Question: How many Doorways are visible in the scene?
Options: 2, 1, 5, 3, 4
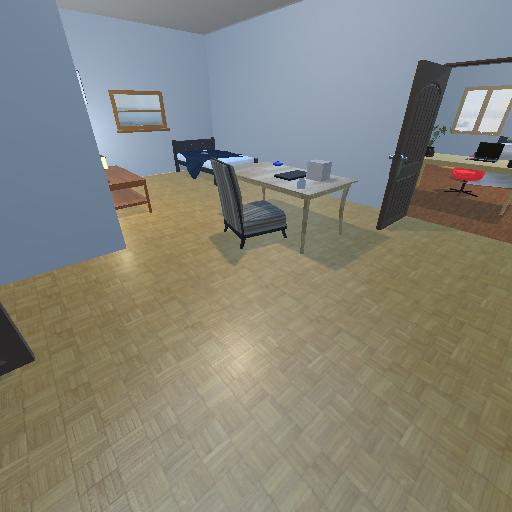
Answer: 2